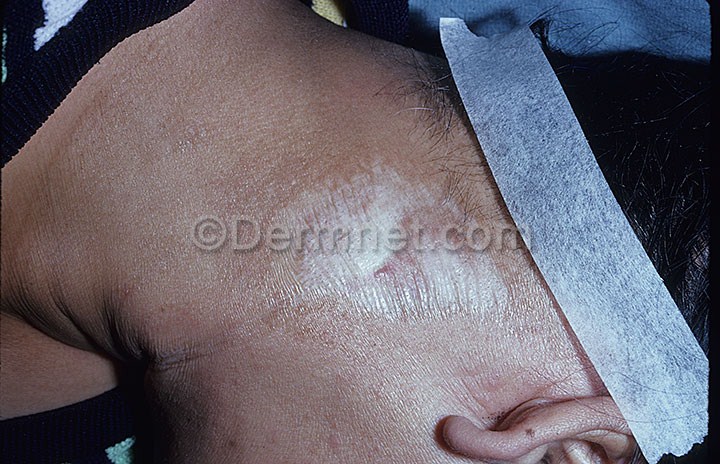
Disease: Lupus and other Connective Tissue diseases